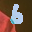
Label: 6